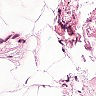
Metastatic tissue present: no